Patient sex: M
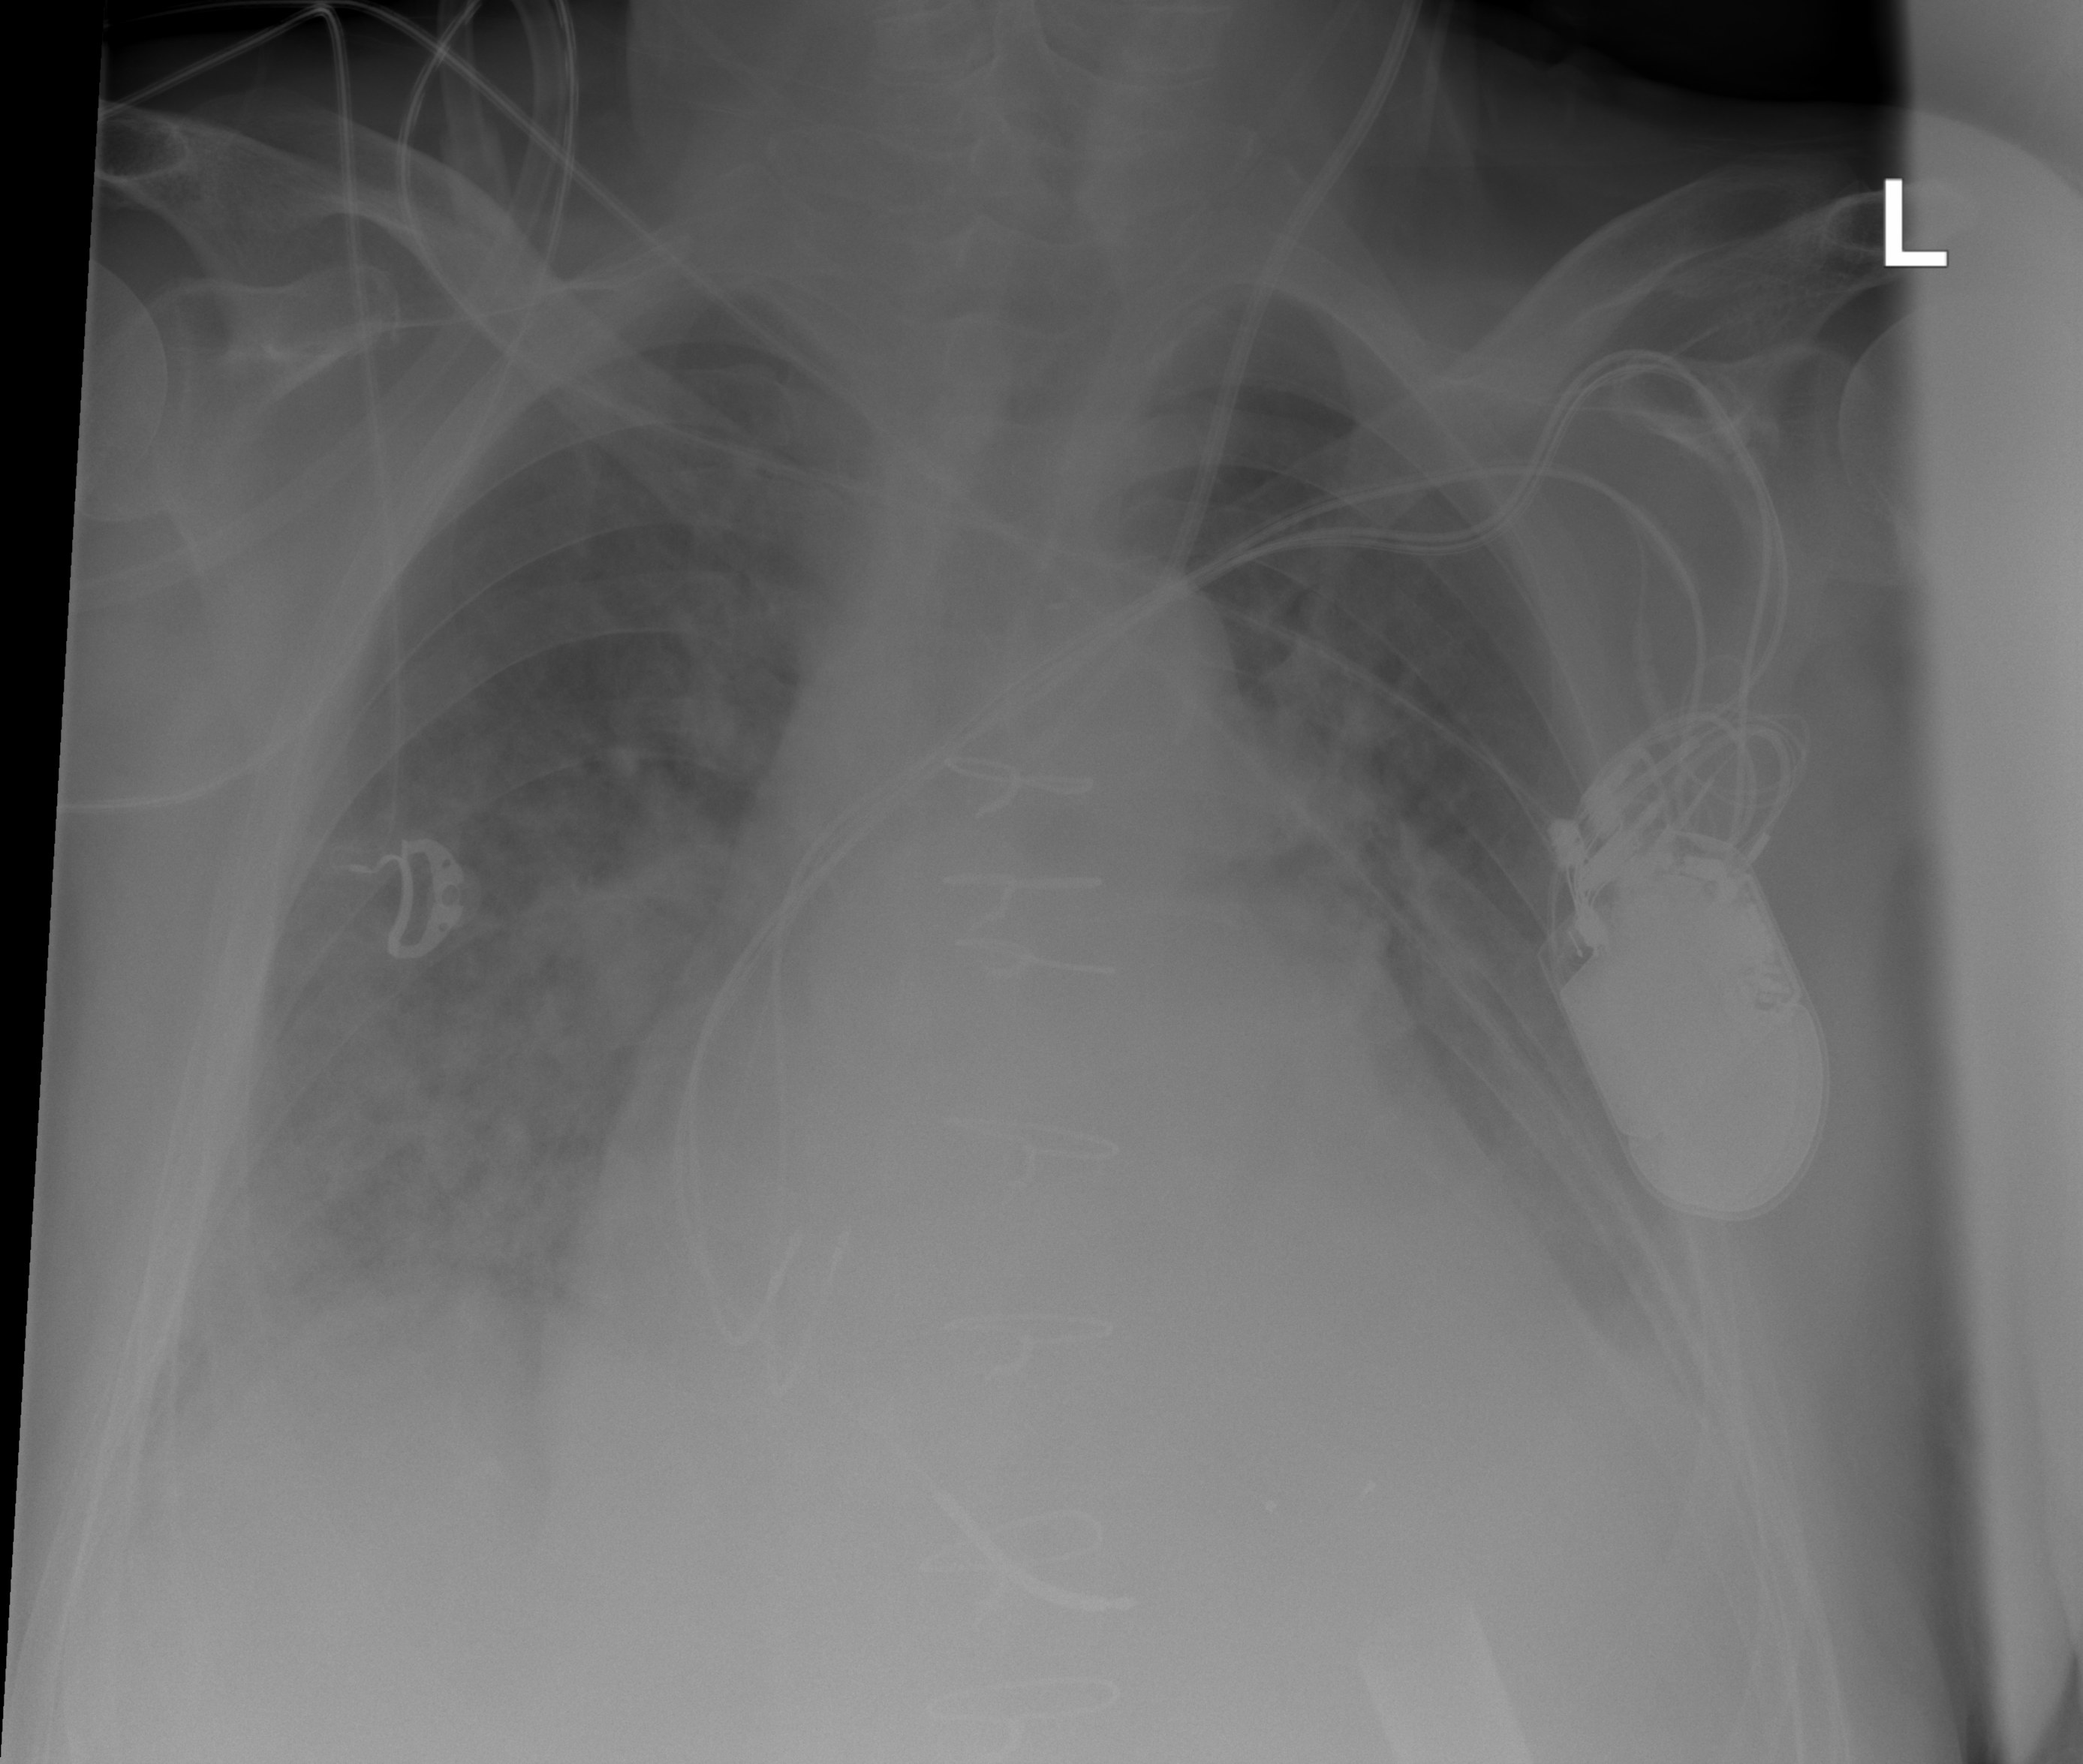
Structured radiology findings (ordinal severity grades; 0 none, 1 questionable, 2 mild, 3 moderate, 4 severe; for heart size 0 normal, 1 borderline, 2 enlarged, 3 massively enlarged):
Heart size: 3
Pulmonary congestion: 3
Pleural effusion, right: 3
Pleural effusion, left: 2
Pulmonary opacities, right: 2
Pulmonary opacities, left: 2
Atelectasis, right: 2
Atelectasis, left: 2